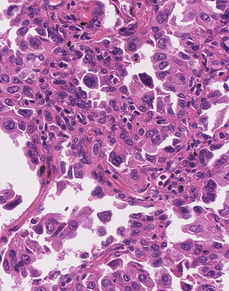
Tumor epithelial tissue: yes
Tumor-associated stroma tissue: yes
Normal tissue: no